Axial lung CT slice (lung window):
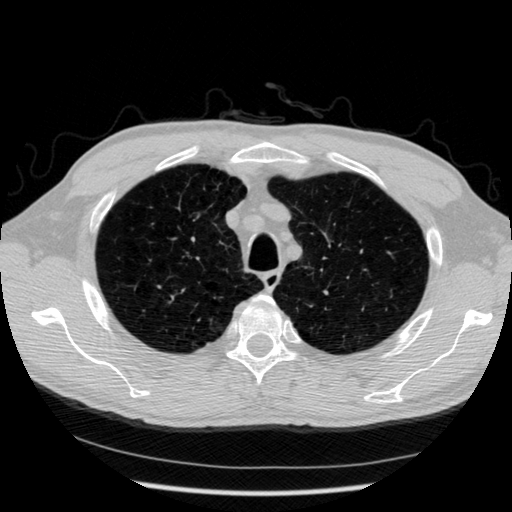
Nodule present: no